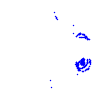
Particle: kaon